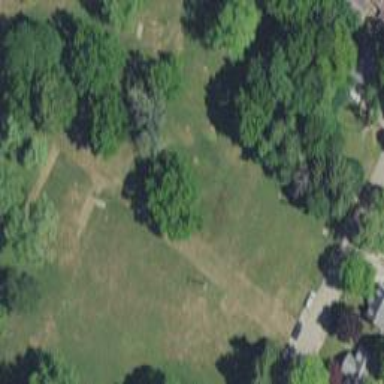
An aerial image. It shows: Disc golf basket.